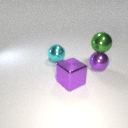
large purple metal cube to the left of large purple metal sphere